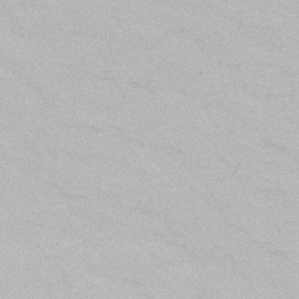
Label: frost